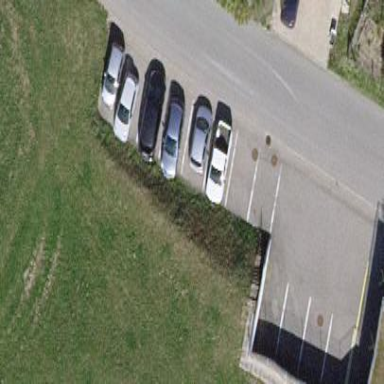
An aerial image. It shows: Parking area.